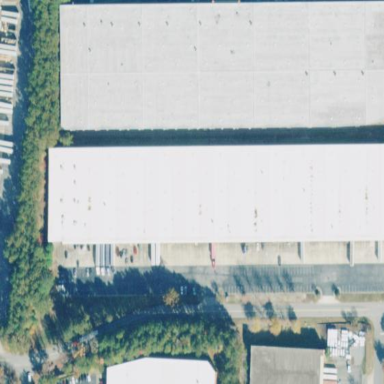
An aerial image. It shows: Warehouse building.